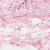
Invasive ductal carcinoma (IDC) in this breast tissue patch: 0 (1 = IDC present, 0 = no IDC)